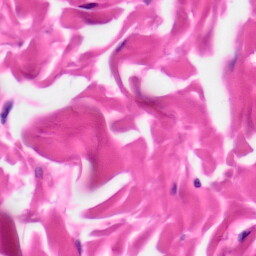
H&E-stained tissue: Skin